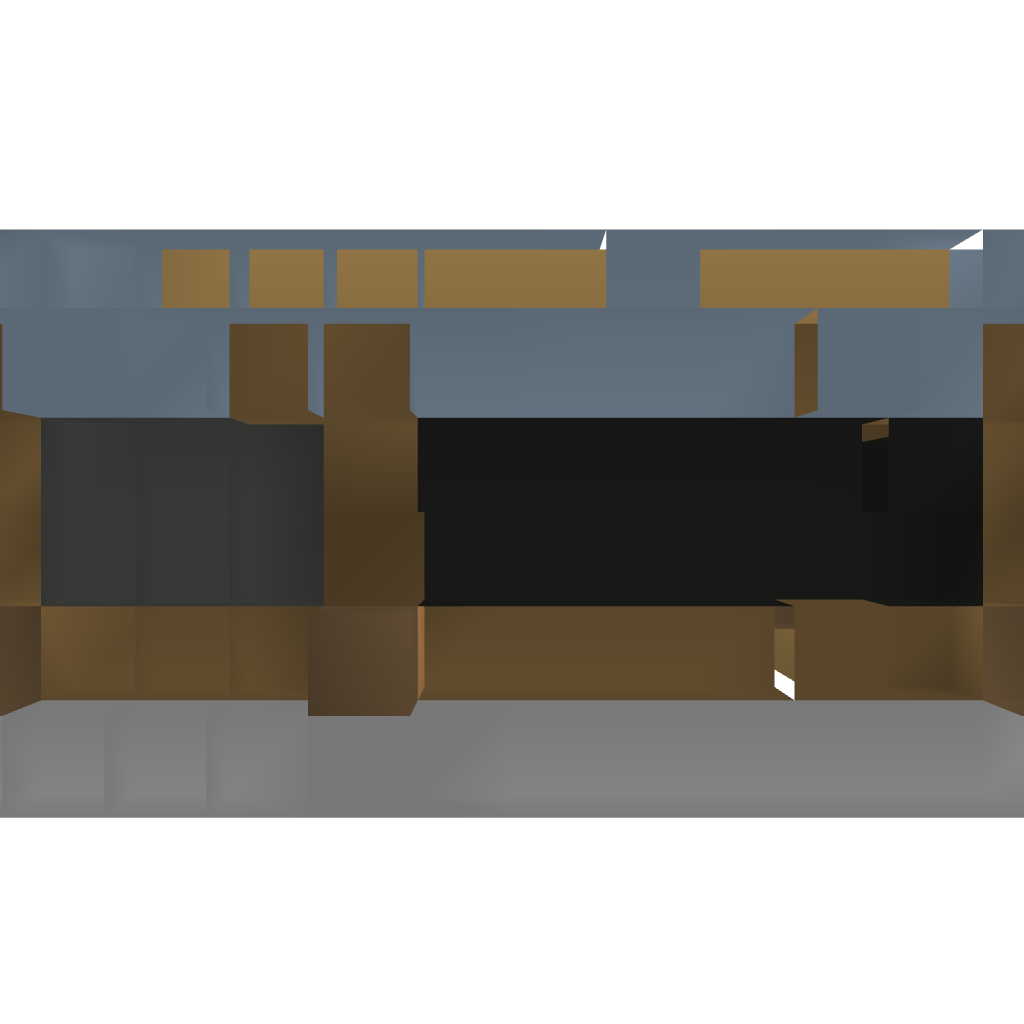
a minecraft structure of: medieval bank